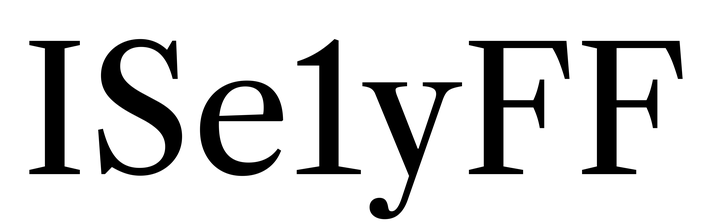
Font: LibreCaslonText_Regular